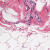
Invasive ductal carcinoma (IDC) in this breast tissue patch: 0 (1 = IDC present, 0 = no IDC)